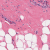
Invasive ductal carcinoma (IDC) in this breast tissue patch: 1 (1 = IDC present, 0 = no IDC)